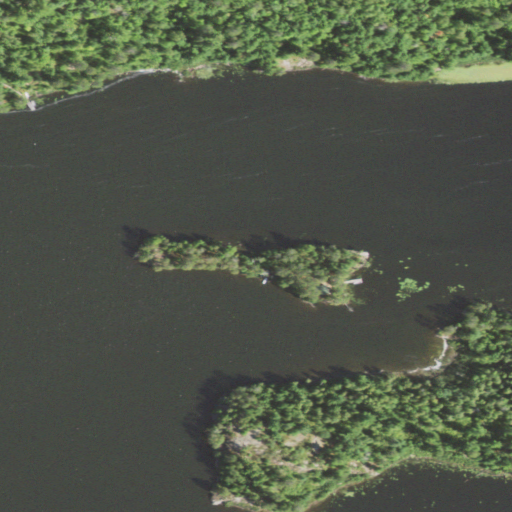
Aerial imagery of island in Minnesota named Holmbo Island containing open water, mixed forest, evergreen forest, and deciduous forest